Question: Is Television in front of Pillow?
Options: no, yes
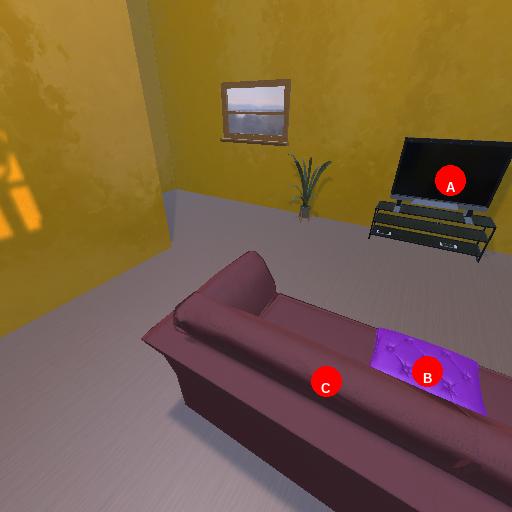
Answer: no